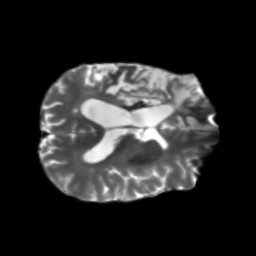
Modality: T2w
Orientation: axial
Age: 56
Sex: male
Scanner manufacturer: siemens
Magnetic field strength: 3 T
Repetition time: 5.25 s
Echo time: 0.08 s